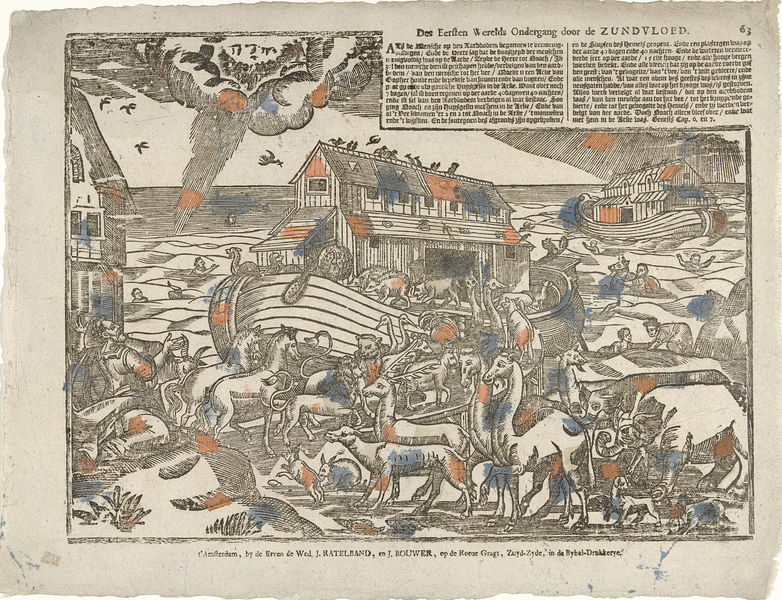
Titel: Des Eersten Werelds Ondergang door de Zundvloed. (titel op object)
Künstler: erven de weduwe J. Ratelband
Standort: Amsterdam
Institution: Rijksmuseum
Schlagwörter: blau, gott, hand, meer, wasser, fluss, gebäude, haus, rot, tier, tiere, wolke, bibel, geschichte, vögel, blatt, boot, pferd, pferde, schiff, schrift, grafik, graphik, schweine, regen, buch, druck, druckgraphik, druckgrafik, monogramm, radierung, text, pfau, niederländisch, karte, hirsch, überschwemmung, kupferstich, ziege, elefant, paare, kamel, arche, noa, noah, weltuntergang, lama, sintflut, schoff, giraffen